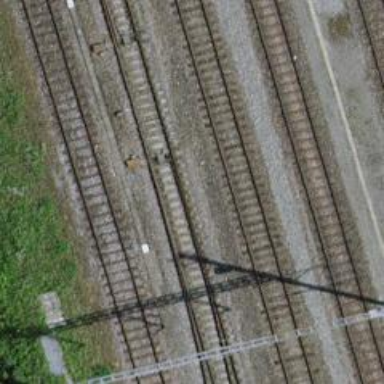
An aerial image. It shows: Railway with electrified contact lines.